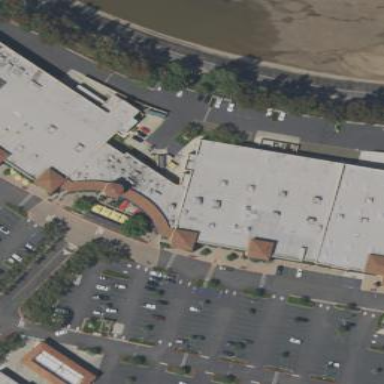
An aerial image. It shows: Retail building.